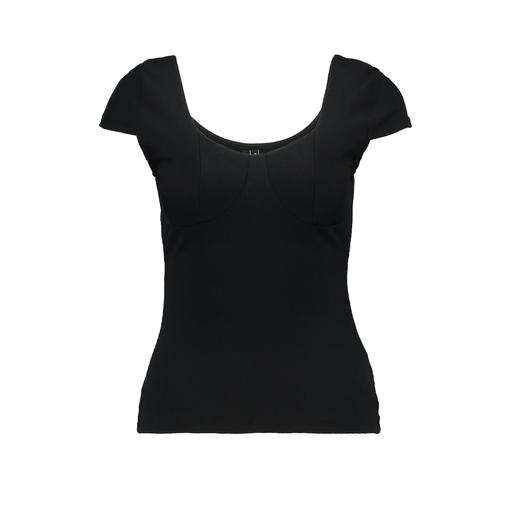
short-sleeve top only macy, slim fitted black t-shirt, black stretch scoop tee, white background